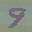
Label: 9